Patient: sex M, age 31
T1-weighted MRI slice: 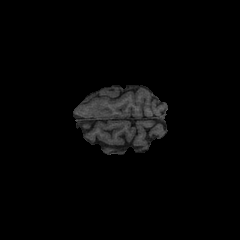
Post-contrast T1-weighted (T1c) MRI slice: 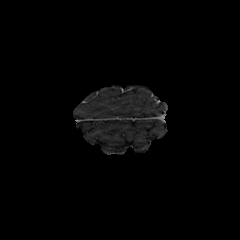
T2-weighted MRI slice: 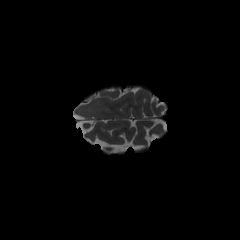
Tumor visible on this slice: no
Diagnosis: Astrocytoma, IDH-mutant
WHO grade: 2